Interaction volume radius: 5 \u00c5
Interaction volume height: 10 \u00c5
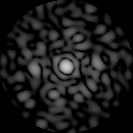
Disorder parameter: 0.8514